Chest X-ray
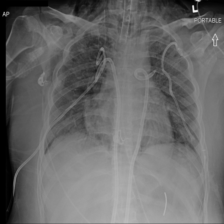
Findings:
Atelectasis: negative
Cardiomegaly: negative
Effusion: negative
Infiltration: negative
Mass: negative
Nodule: negative
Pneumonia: negative
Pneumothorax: negative
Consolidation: negative
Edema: negative
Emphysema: positive
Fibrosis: negative
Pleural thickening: negative
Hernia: negative